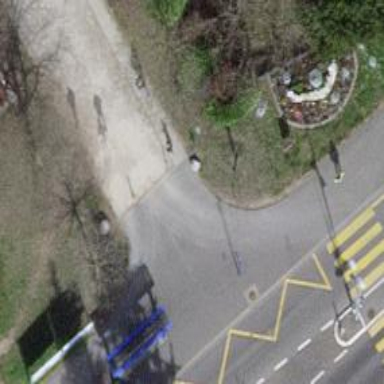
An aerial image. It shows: Bollard.